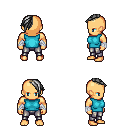
a pixel art fantasy rpg character, male body template, human, tanned skin, teal sleeveless shirt, metal pants, gray long mohawk hairstyle, white cloth bandages, four views (front, back, left, right), 2x2 character sprite sheet, small pixel art, hard edges, no anti-aliasing